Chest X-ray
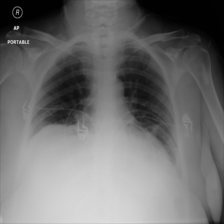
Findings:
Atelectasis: positive
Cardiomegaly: negative
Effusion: positive
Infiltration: positive
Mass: negative
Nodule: negative
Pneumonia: negative
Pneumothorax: negative
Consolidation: negative
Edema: negative
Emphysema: negative
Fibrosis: negative
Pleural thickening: negative
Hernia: negative